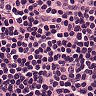
Metastatic tissue present: no